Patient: sex F, age 34
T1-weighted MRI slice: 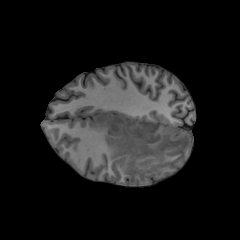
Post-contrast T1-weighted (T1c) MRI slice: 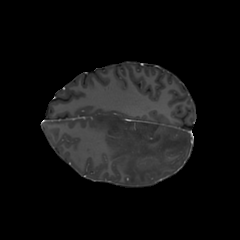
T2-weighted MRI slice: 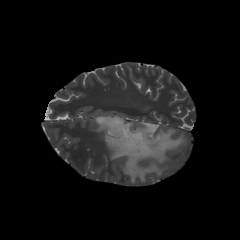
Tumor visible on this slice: yes
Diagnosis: Astrocytoma, IDH-mutant
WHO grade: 3